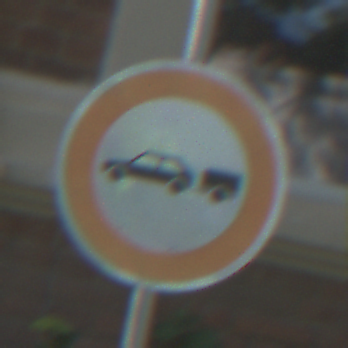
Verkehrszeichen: VerbotPersonenkraftwagenMitAnhaenger
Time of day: Midday
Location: Outdoor (Suburban)
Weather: Clear
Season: NotSpecified
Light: Natural